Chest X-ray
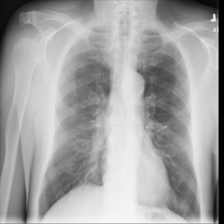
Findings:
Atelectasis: negative
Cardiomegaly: negative
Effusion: negative
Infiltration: negative
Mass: negative
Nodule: negative
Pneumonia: negative
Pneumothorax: negative
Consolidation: negative
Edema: negative
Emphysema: negative
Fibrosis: negative
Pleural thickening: negative
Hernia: negative